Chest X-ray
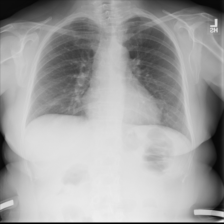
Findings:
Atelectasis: negative
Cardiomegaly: negative
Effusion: negative
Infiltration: negative
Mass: negative
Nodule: negative
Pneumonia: negative
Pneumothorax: negative
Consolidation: negative
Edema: negative
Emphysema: negative
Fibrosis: negative
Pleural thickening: negative
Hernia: negative